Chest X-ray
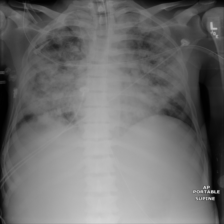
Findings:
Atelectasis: negative
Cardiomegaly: negative
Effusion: negative
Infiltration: negative
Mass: negative
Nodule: negative
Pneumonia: negative
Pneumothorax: negative
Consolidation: negative
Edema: negative
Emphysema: negative
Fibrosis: negative
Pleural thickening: negative
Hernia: negative